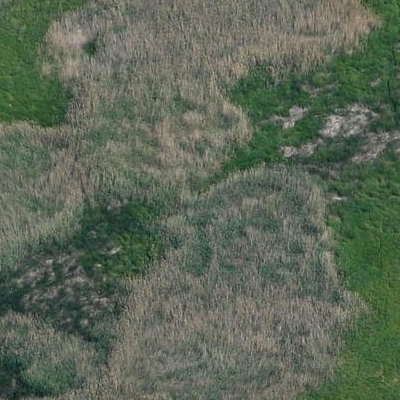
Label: Grass